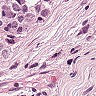
Metastatic tissue present: yes